Question: I have an android application and I need to enable the user to login.
I have the login button and when the button is pressed by the user I call to an asyncTask to post the user data to the rest service. I'm able to call the method but when I debug the server side I see that the parameters are null, even though it sends as json object to the server.
'''
class LoginByEmail extends AsyncTask<String,Void,String> {
@Override
protected String doInBackground(String... strings) {
String url = strings[0];
String respStr = "";
String userEmail = strings[1];
String userPassword = strings[2];
HttpResponse response;
JSONObject data = new JSONObject();
try{
HttpClient client = new DefaultHttpClient();
HttpPost post = new HttpPost(url);
post.setHeader("Accept","application/json");
post.setHeader("Content-type", "application/x-www-form-urlencoded; charset=UTF8");
data.put("email",userEmail);
data.put("password",userPassword);
StringEntity se = new StringEntity(data.toString());
post.setEntity(se);
response = client.execute(post);
respStr = EntityUtils.toString(response.getEntity());
}catch (Exception e){
respStr = e.getMessage().toString();
}
return respStr;
}
}
'''
'''
@Path("/emailLogin")
@POST
@Consumes(MediaType.APPLICATION_FORM_URLENCODED)
@Produces(MediaType.APPLICATION_JSON)
public String emailLogin(@FormParam("email") String email, @FormParam("password") String password)
{
String user = sm.loginByEmail(email,password);
return user;
}
'''
I'm using glassfish as my webhost and deploy to it my rest webservice, the emailLogin function is from the rest webservice.
I don't understand why the email and password parameters are transferred as null.
the userEmail and userPassword variables are not null, they gets their value properly
Any Idea?
Edit: variables values:
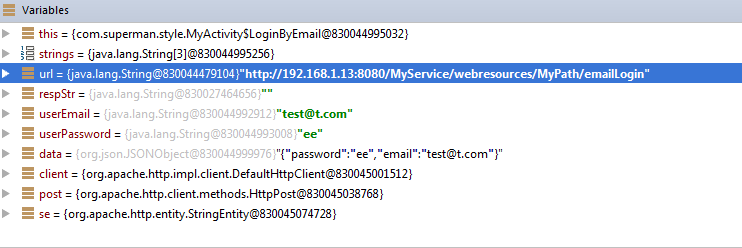
Answer: Try nameValuePairs instead of JSONOBject, this should work:
'''
List<NameValuePair> data = new ArrayList<NameValuePair>();
data.add(new BasicNameValuePair("email",userEmail));
data.add(new BasicNameValuePair("password",userPassword));
post.setEntity(new UrlEncodedFormEntity(data));
'''
EDIT:
I recommend you using this project as a Library.
<URL>
It makes you easy deal with apis, control network problems etc.
You can find a sample of use there.
You only have to:
Build your URL
Tell the component to execute in POST mode
Build your JSON
Good luck!